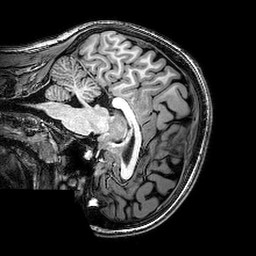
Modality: T1w
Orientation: sagittal
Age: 20
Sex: female
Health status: healthy
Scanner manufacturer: philips
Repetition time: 0.008165 s
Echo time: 0.00374 s